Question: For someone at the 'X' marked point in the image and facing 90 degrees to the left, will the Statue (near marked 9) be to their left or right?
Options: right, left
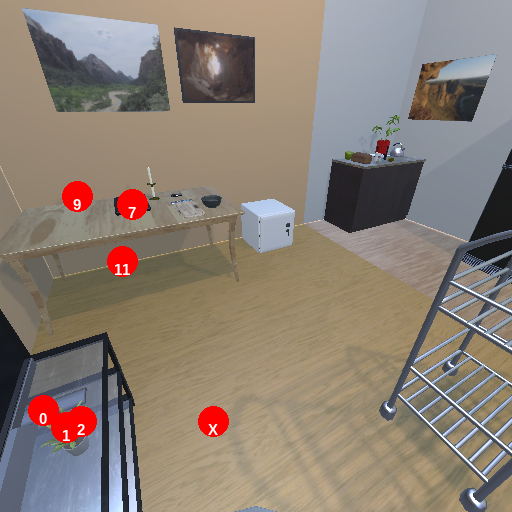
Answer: right